Aerial crown-view tile of a tropical tree (Barro Colorado Island, Panama), acquired 20241112:
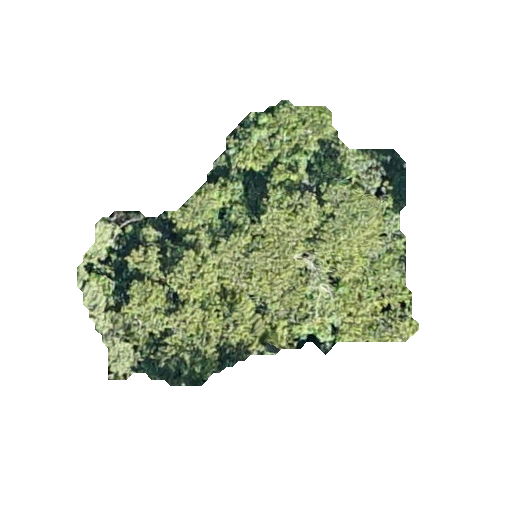
Species: Luehea seemannii
GBIF accepted scientific name: Luehea seemannii
Crown area: 97.656 m²